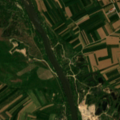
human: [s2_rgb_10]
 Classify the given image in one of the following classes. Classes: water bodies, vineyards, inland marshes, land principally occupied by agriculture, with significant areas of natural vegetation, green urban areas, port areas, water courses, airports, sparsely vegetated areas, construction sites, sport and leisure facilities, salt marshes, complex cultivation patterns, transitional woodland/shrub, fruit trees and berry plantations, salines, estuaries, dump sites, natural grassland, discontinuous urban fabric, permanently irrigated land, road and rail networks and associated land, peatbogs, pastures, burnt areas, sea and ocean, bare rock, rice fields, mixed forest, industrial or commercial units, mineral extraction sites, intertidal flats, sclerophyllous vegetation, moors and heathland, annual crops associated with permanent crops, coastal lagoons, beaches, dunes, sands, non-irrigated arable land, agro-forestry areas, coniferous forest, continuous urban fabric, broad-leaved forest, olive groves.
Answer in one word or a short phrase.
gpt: non-irrigated arable land, pastures, transitional woodland/shrub, inland marshes, water courses